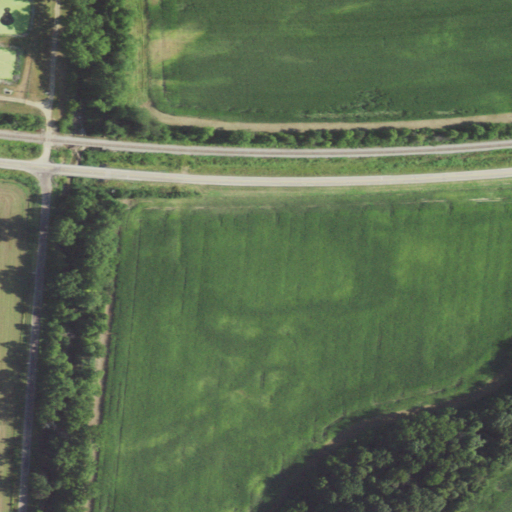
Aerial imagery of valley in Illinois named Plow Hollow containing cultivated crops, deciduous forest, pasture, low intensity development, medium intensity development, open development, and woody wetlands